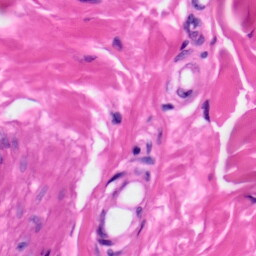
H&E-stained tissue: Skin